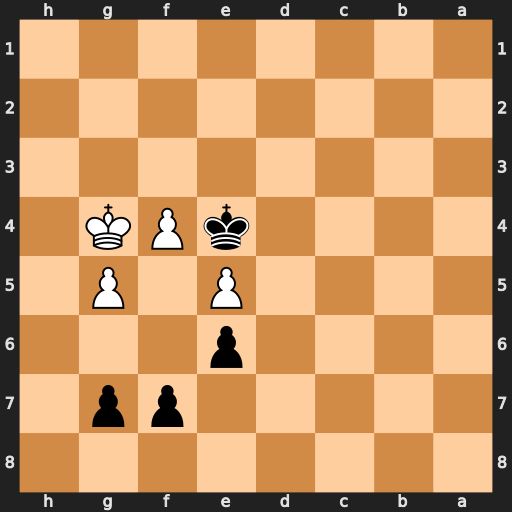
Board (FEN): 8/5pp1/4p3/4P1P1/4kPK1/8/8/8
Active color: b
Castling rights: -
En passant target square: -
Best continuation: g6 Kg3 Ke3